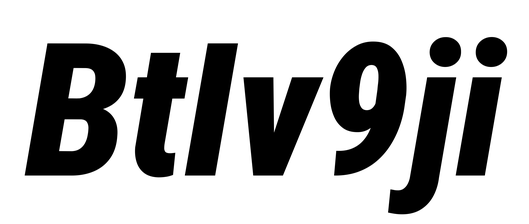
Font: Roboto-Italic_Condensed_Black_Italic